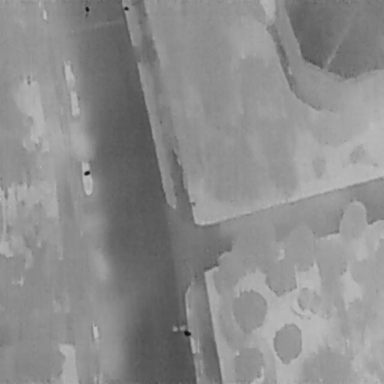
There are four objects shown in the infrared image, including three Cars, and a Person.